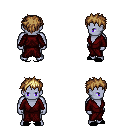
a pixel art fantasy rpg character, male body template, dark elf, purple skin, red robe, red pants, blonde bedhead hairstyle, black slippers, four views (front, back, left, right), 2x2 character sprite sheet, small pixel art, hard edges, no anti-aliasing